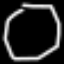
Label: octagon